Field crop: maize
Growth stage: 2
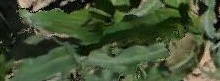
Species: maize